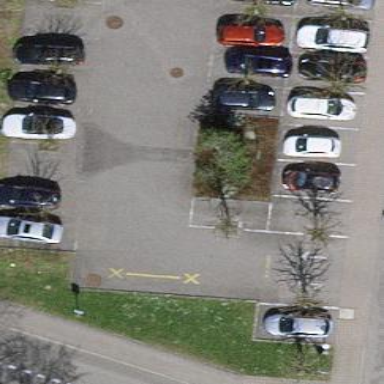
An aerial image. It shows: Parking area with surface.